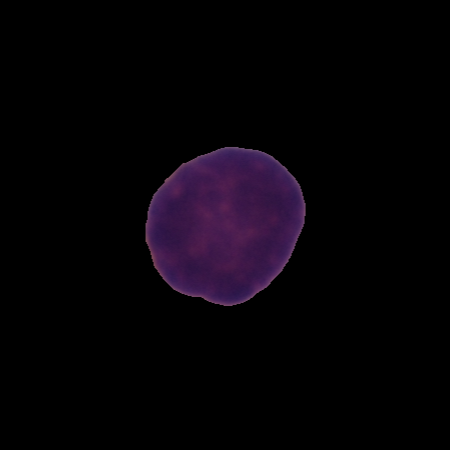
Label: healthy